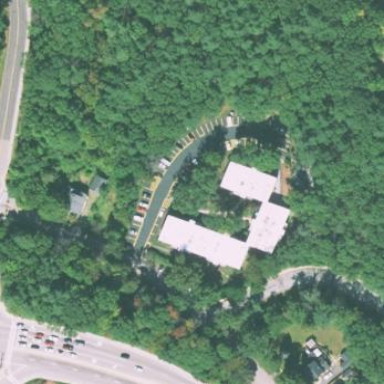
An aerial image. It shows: Building.